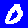
Digit: 0